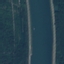
Land use / land cover: River